問題: 四角形ABCDは∠ACB+∠ADB=180°を満たしており、さらに対角線の交点をEとするとAE×AC=80、BE×BD=64となりました。このとき線分ABの長さはいくつですか。
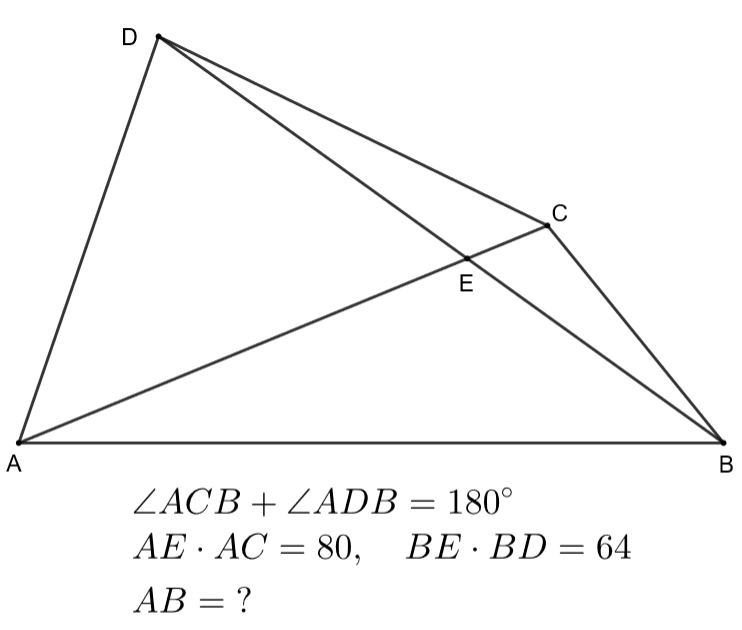
解答: 三角形AEDの外接円と直線ABの交点のうちAでないほうをFとする。このとき4点B、C、E、Fは同一円周上にある。方べきの定理から解答は12。
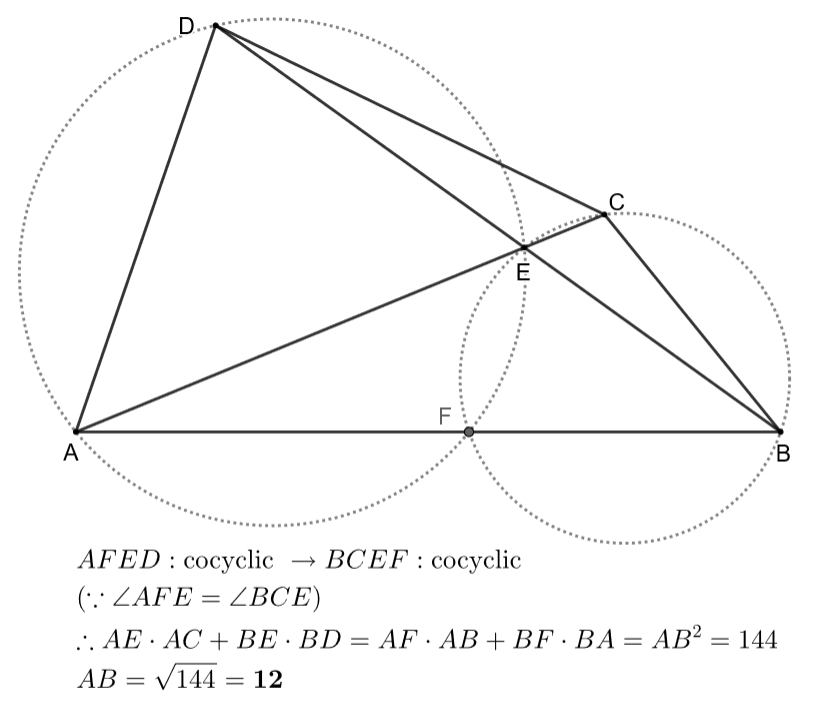
答え: 12
タグ: 共円